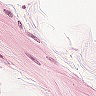
Metastatic tissue present: no